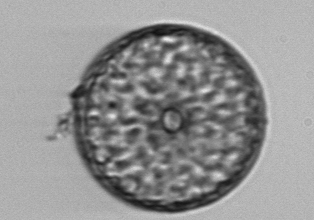
Label: Coscinodiscus